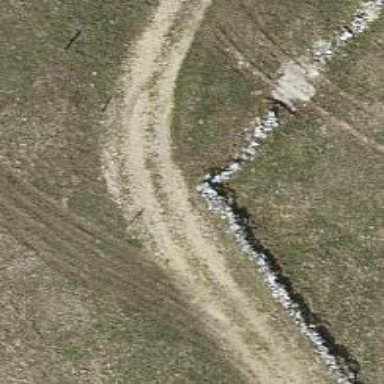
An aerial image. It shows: Dry stone wall barrier.